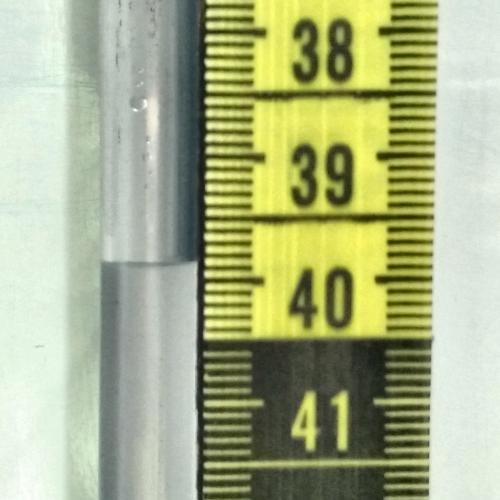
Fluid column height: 39.8 cm